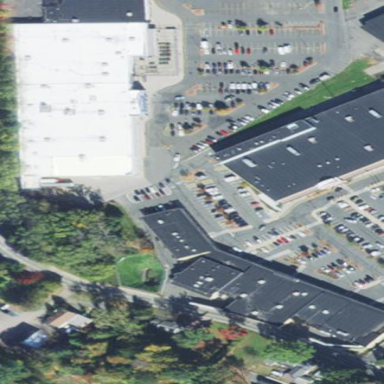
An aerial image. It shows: Retail building housing department store.